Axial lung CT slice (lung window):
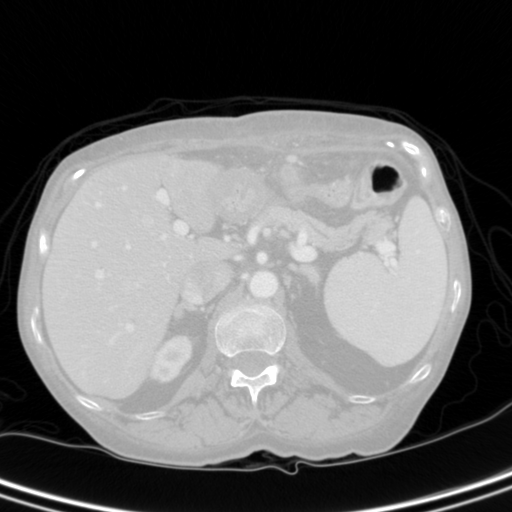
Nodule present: no